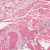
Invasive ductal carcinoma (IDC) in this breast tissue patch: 0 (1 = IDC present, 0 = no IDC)